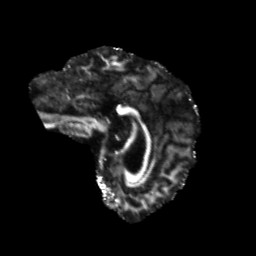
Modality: FA
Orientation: sagittal
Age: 27
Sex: female
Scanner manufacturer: siemens
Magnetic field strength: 3 T
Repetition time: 5.47 s
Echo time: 0.0854 s